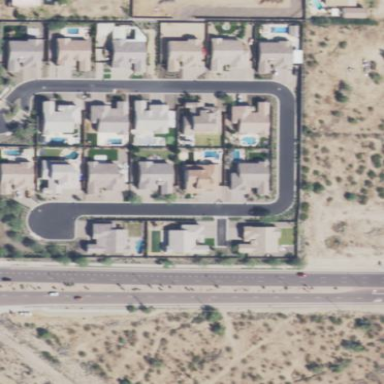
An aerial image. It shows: Gated residential area.